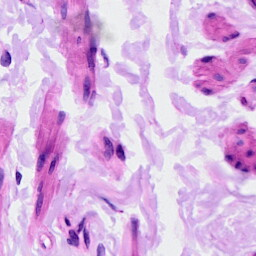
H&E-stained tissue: Ovarian